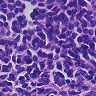
Metastatic tissue present: no